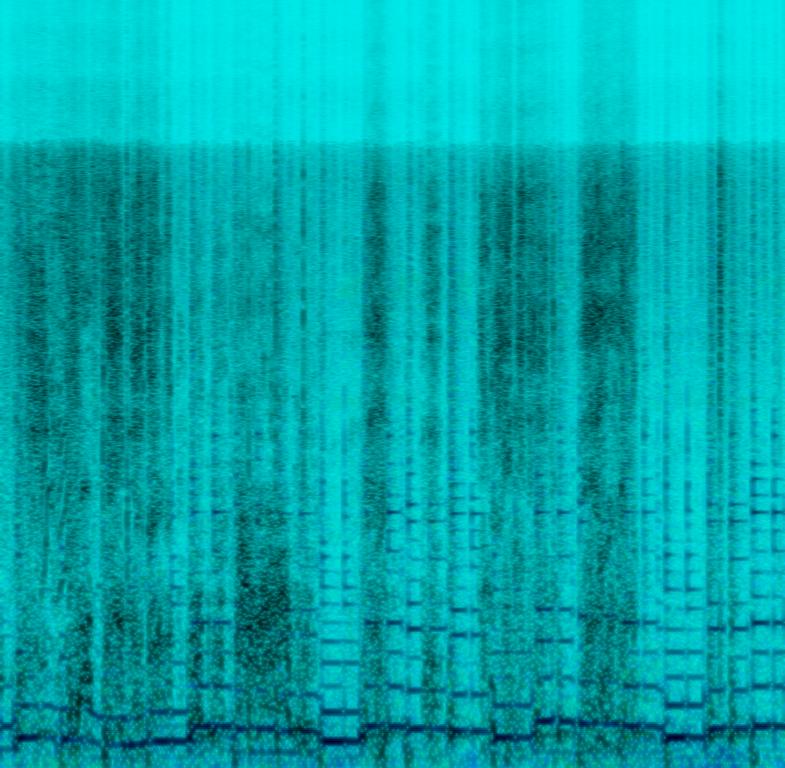
This clip features a bass playing the main melody of the song. This is accompanied by percussion playing a minimalistic rock and roll beat. There are no other instruments in this song. There are animal grunting sounds played in this clip. The instruments are recorded in low quality.